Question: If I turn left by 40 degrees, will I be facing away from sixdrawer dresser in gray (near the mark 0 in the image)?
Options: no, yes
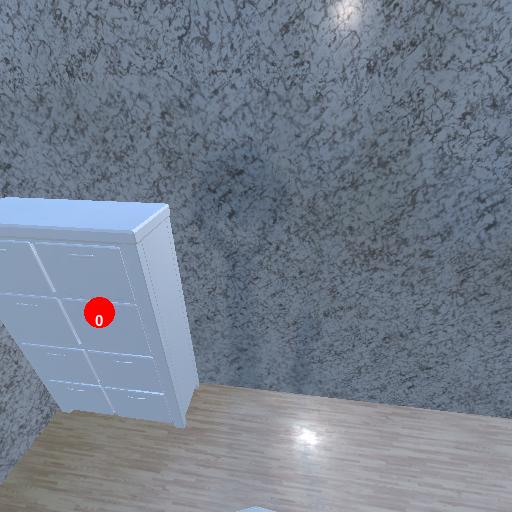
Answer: no